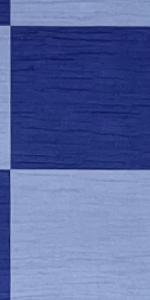
Label: Empty